Question: I'm a beginner in android app development using Kotlin.
When I run my app in my AVD(oreo), it runs fine.
When the app is installed in the real device(nougat), it gets stopped.
I think in my SDK versions the required API level for that is not installed.
When the same real device is used as AVD(using USB debugging) the app get stopped like earlier with the APK.

I installed the required API levels(of nougat) and the app runs fine in the real device connected through AVD. Now when the new APK is installed in the real device(after properly uninstalling) it has the same problem again.
Here is my 'build.grable' configurations.
'''
android {
compileSdkVersion 27
defaultConfig {
applicationId "com.alrubaye.tictactoylocal"
minSdkVersion 19
targetSdkVersion 27
versionCode 1
versionName "1.0"
testInstrumentationRunner "android.support.test.runner.AndroidJUnitRunner"
}
buildTypes {
release {
minifyEnabled false
proguardFiles getDefaultProguardFile('proguard-android.txt'), 'proguard-rules.pro'
}
}
}
'''
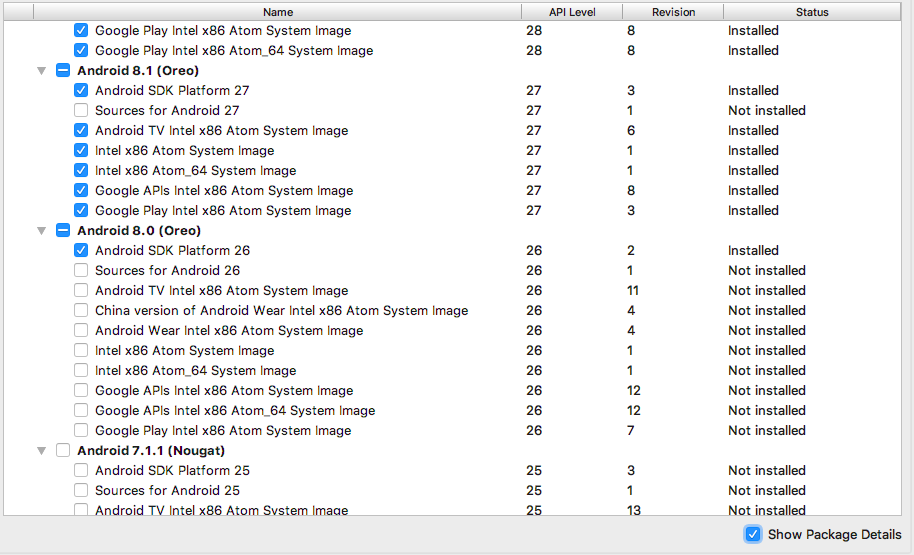
Answer: it is not something in your gradle. Error message (from your comment):
> java.lang.IllegalStateException: Could not find method buClick(View)
in a parent or ancestor Context for android:onClick attribute defined
on view class android.support.v7.widget.AppCompatButton with id 'bu1
onClick method defined in manifest for button 'bu1'
but you no not have corresponding method buClick(View) in your activity.
Just check documentation and samples for onClick attribute on Views in manifest and how to implement it. It is trivial.